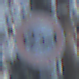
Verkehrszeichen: TatsaechlicheBreite2Komma3
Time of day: MorningAfternoon
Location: Outdoor (Nature)
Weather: Clear
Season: Winter
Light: Natural